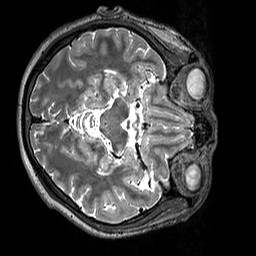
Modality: T2w
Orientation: axial
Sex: male
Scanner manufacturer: siemens
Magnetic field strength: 3 T
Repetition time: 3.2 s
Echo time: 0.409 s